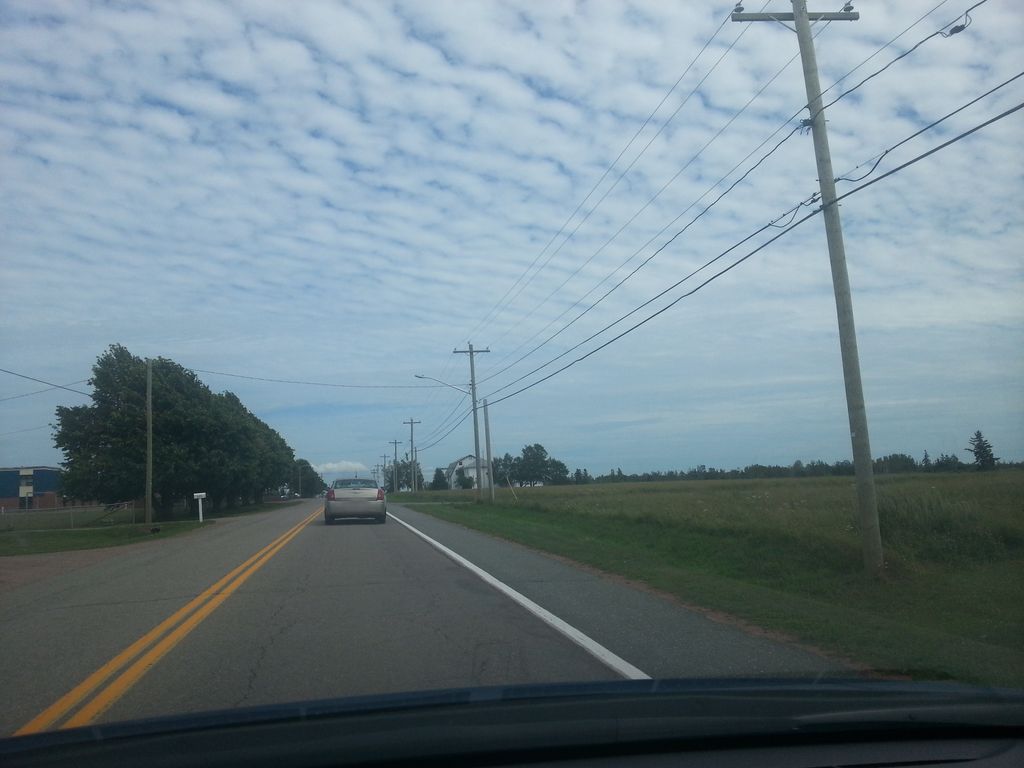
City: charlottetown